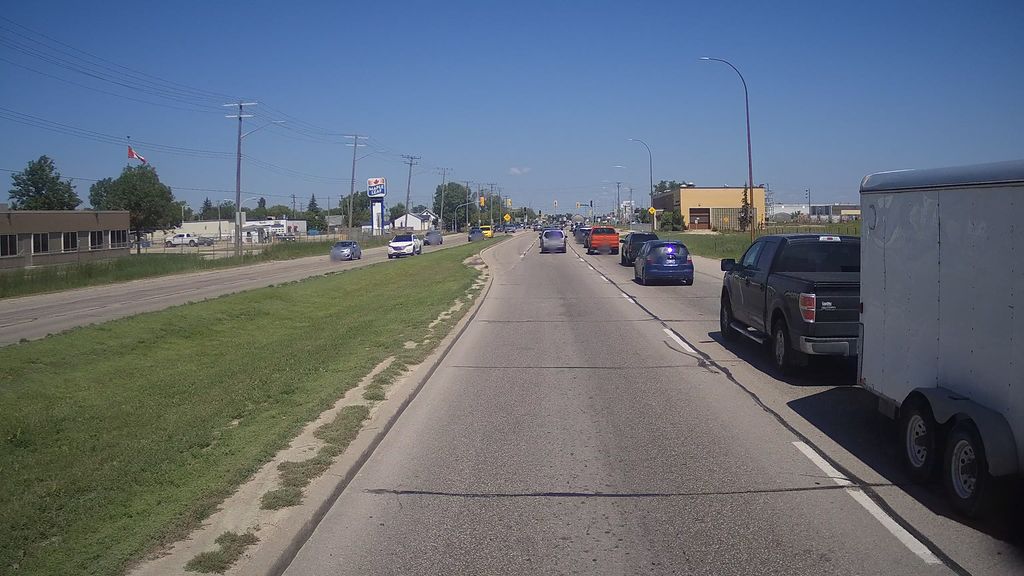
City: winnipeg